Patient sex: M
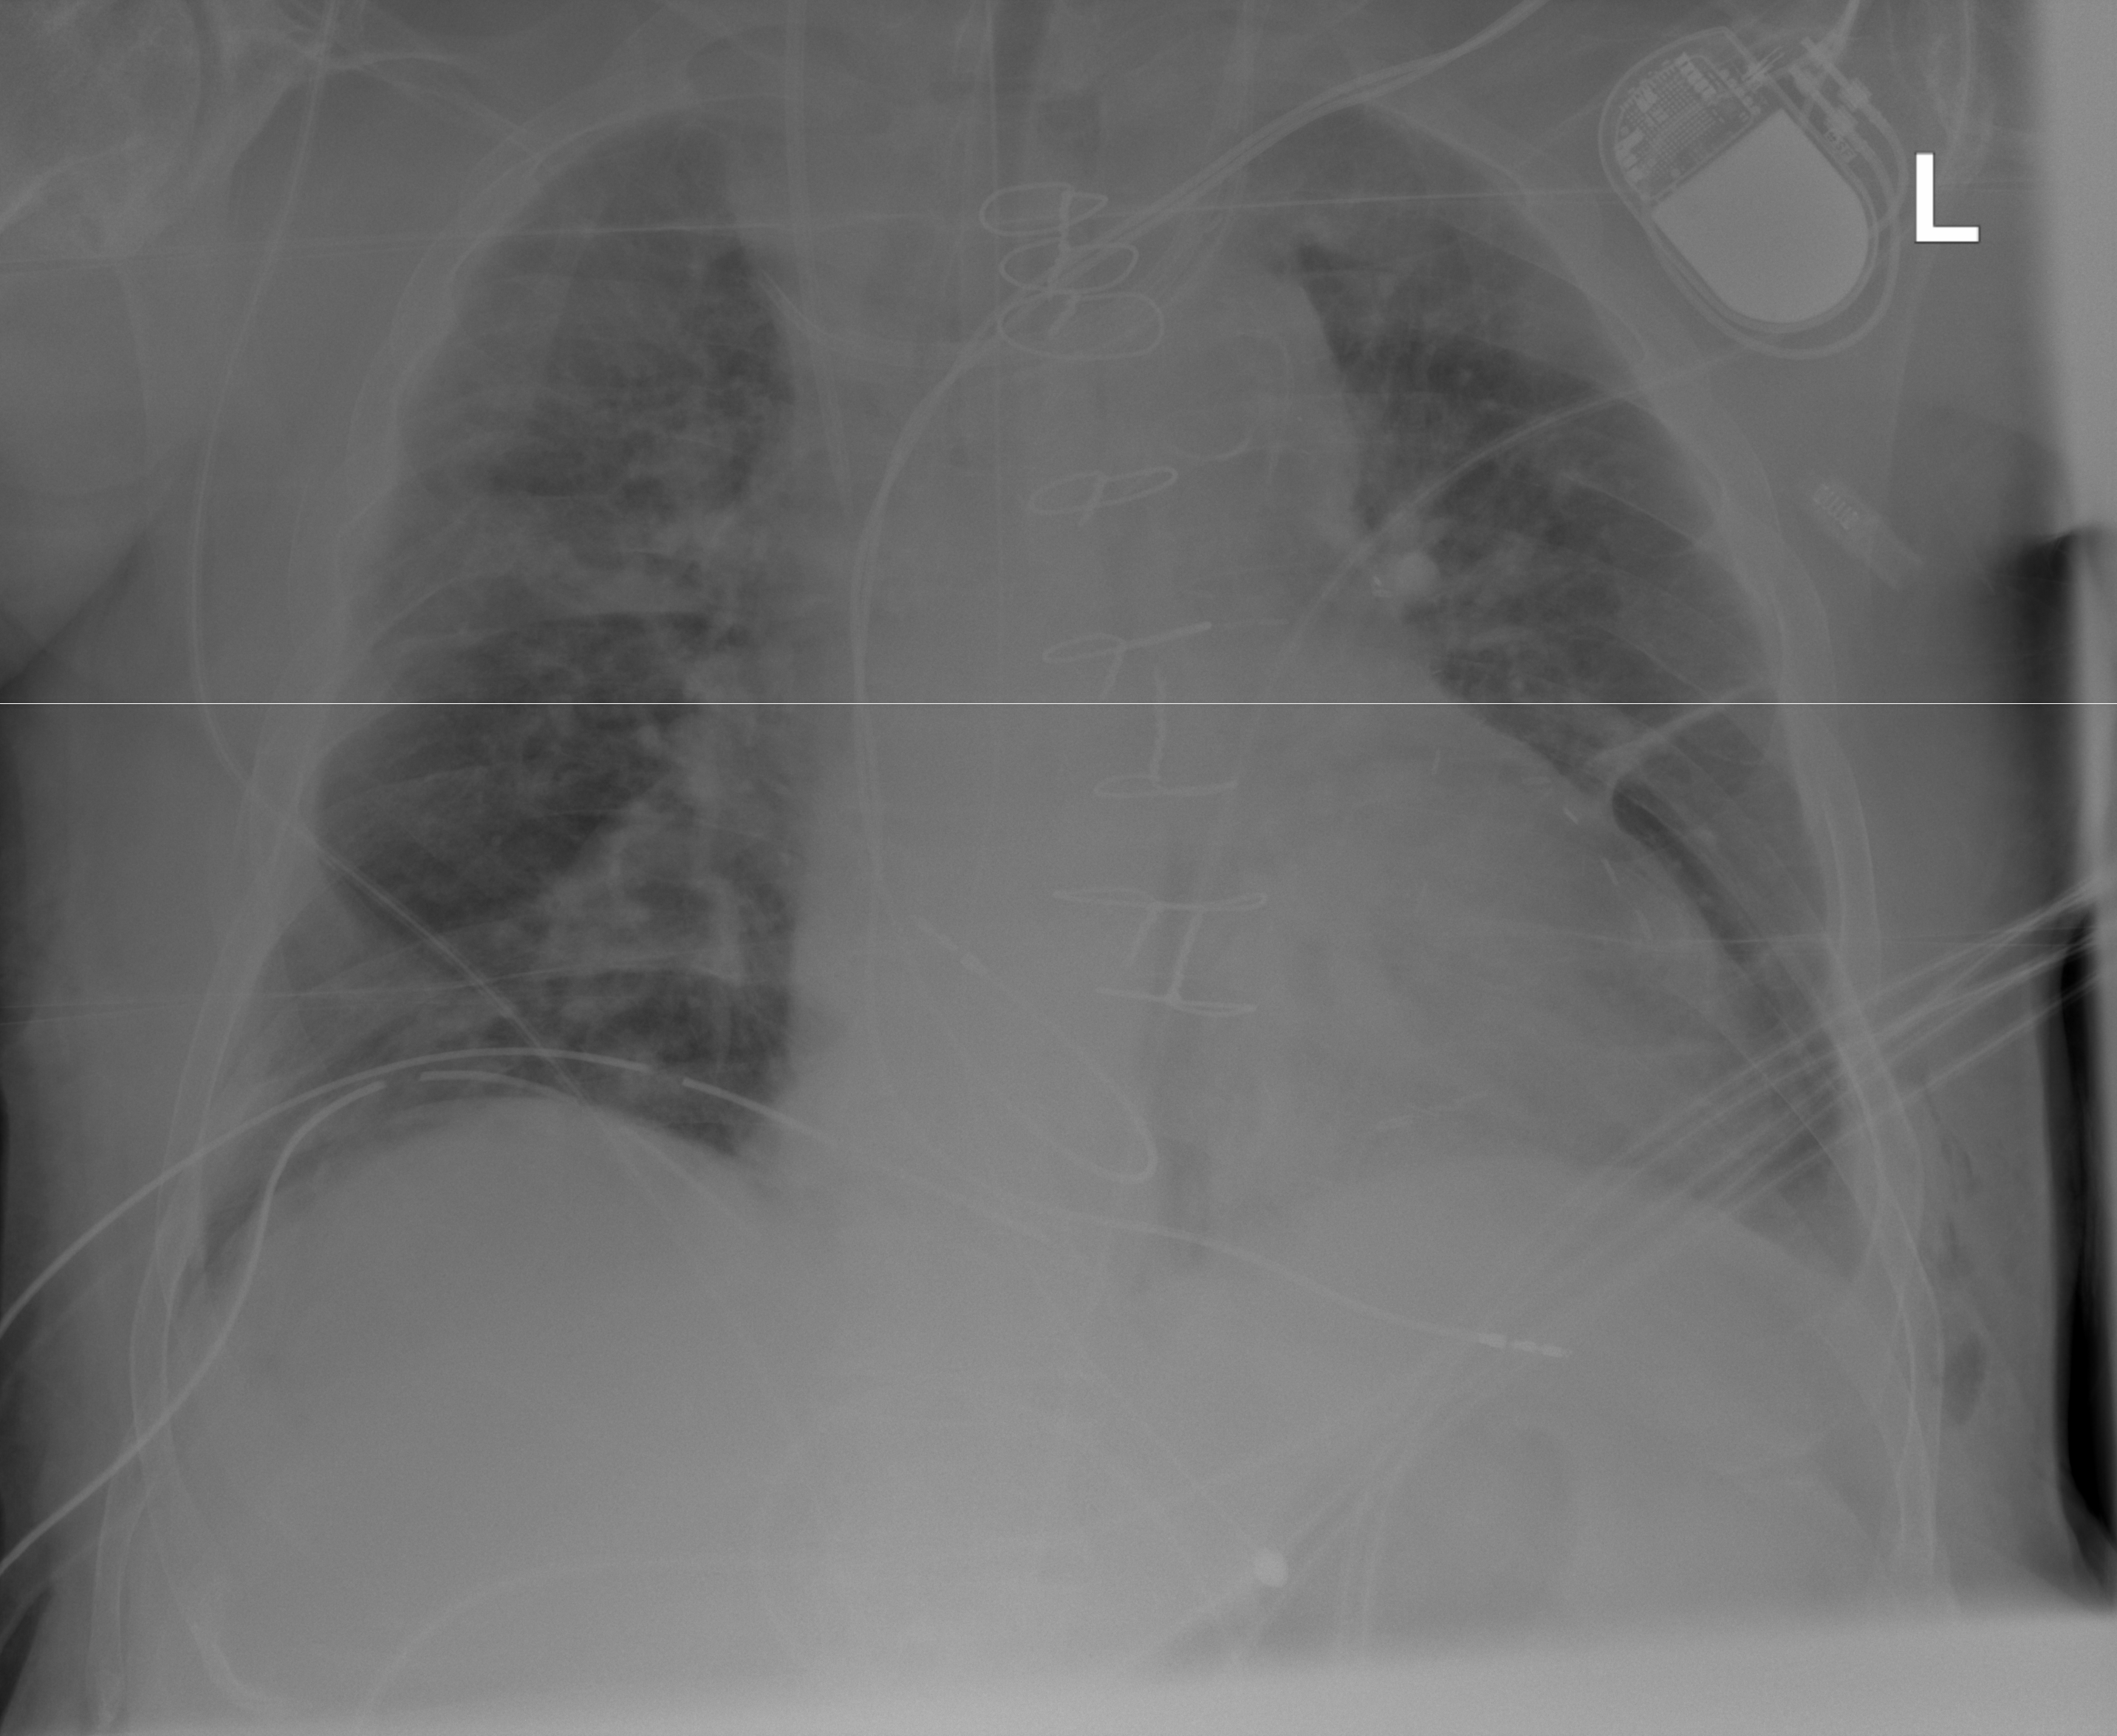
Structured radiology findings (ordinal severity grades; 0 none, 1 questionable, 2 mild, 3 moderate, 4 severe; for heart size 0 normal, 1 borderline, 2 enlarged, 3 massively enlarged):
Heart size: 2
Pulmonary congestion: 2
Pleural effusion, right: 0
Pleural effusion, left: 0
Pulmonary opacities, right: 2
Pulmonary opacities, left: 2
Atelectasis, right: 0
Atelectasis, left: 2